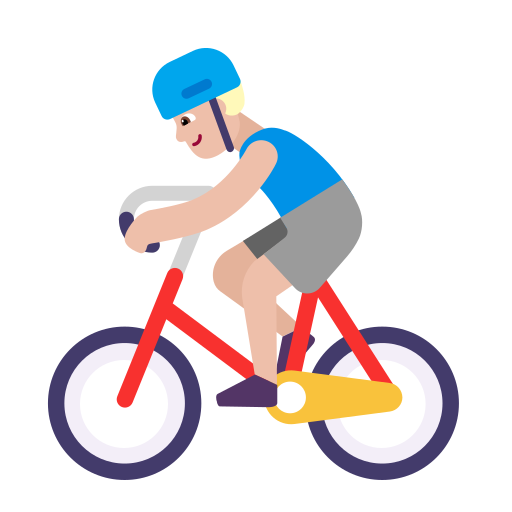
man biking flat  light